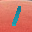
Label: 1